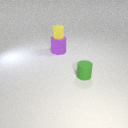
large purple rubber cylinder to the left of small green rubber cylinder